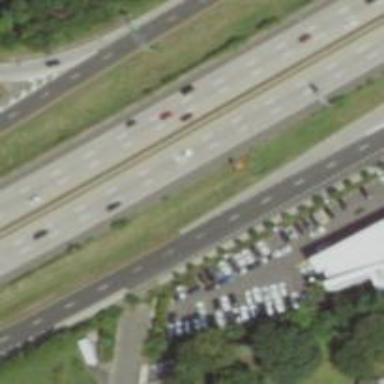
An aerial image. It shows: Motorway.